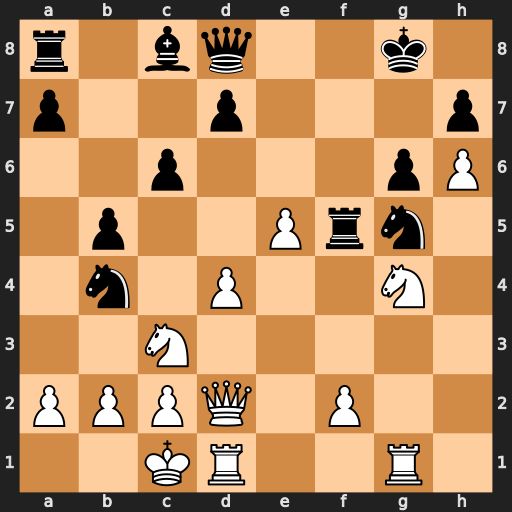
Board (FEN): r1bq2k1/p2p3p/2p3pP/1p2Prn1/1n1P2N1/2N5/PPPQ1P2/2KR2R1
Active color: w
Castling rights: -
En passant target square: -
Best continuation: Nf6+ Rxf6 exf6